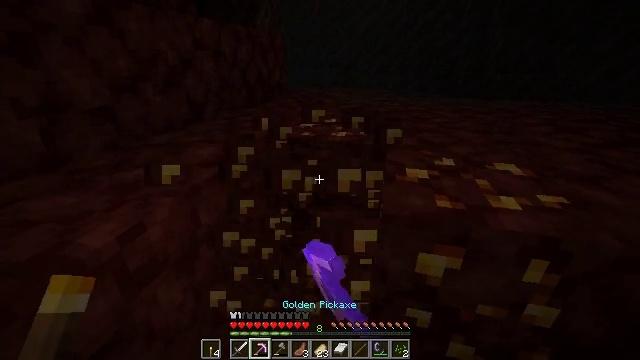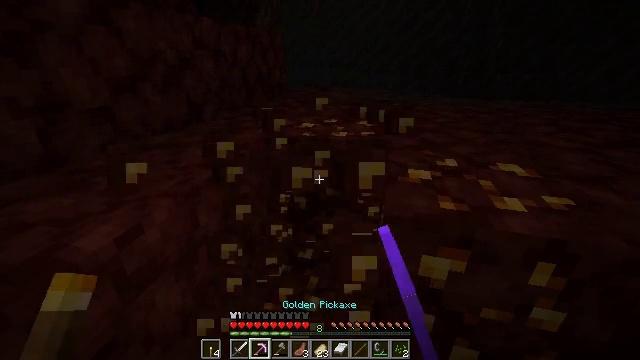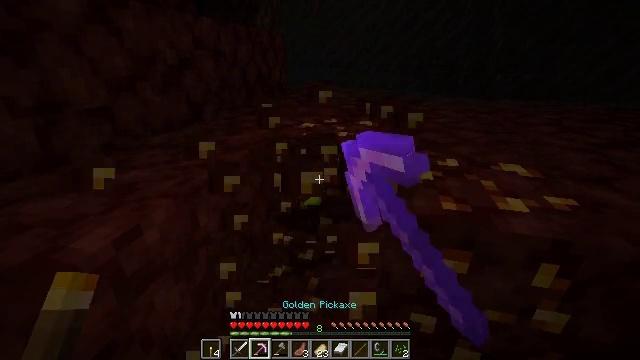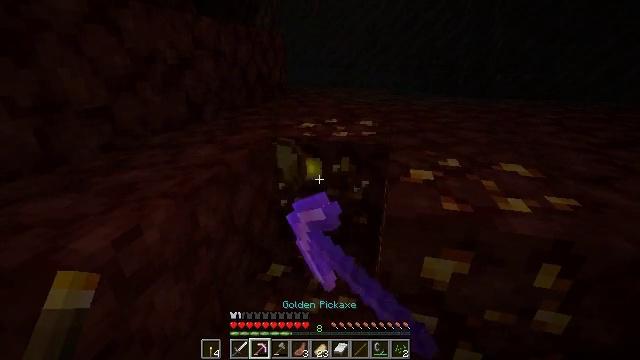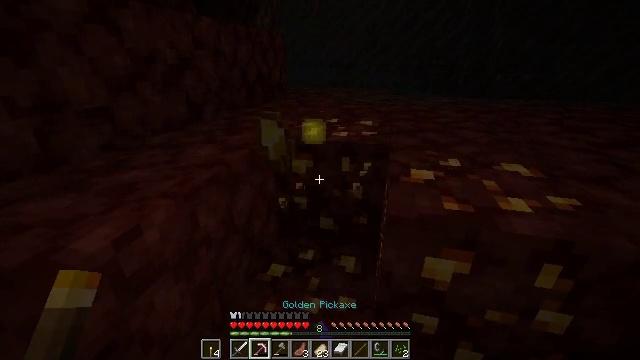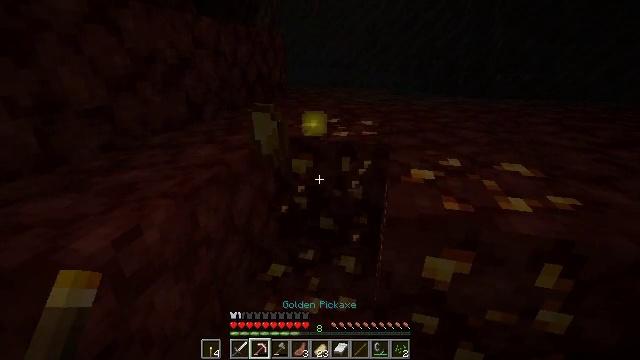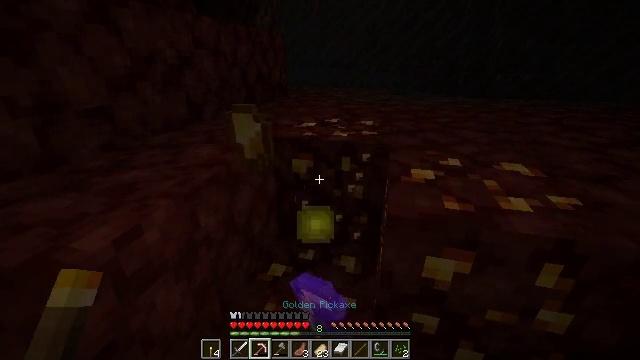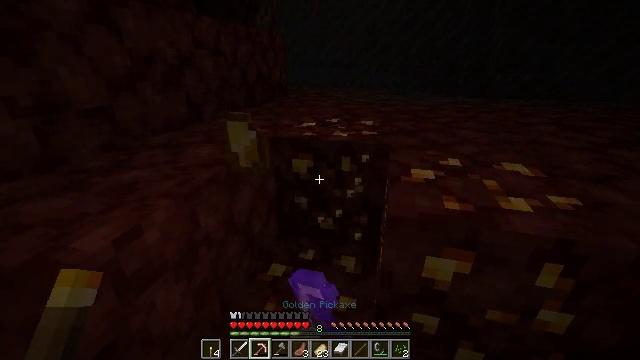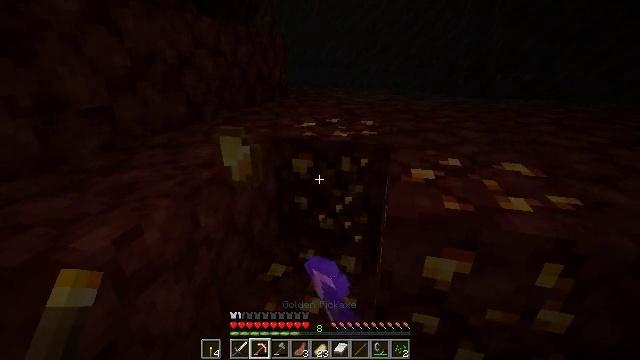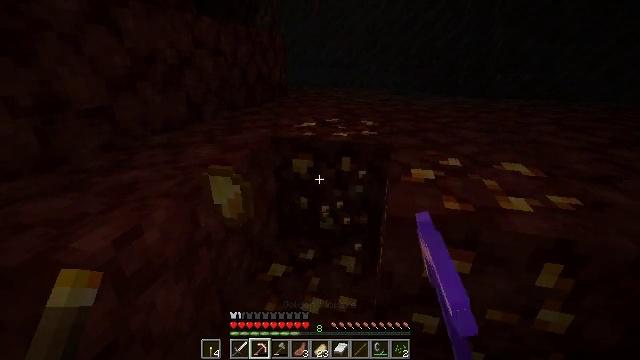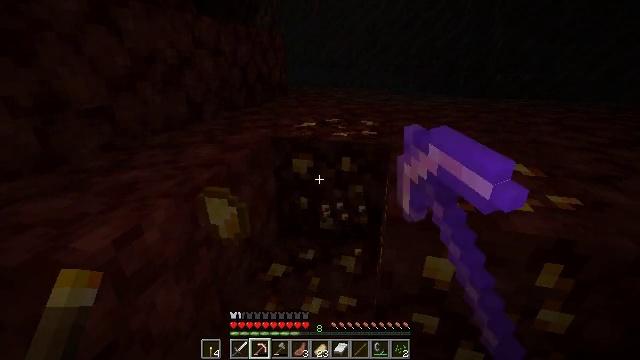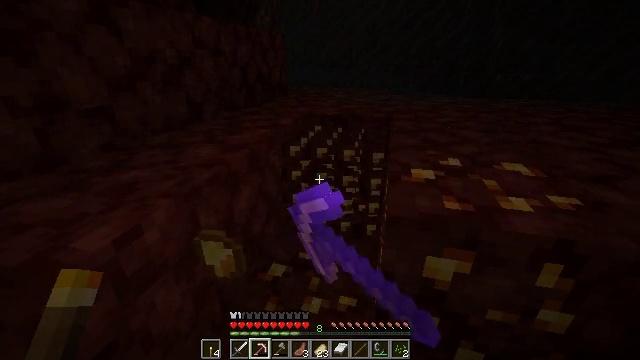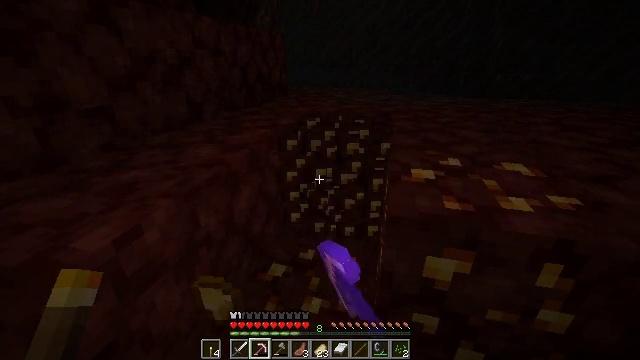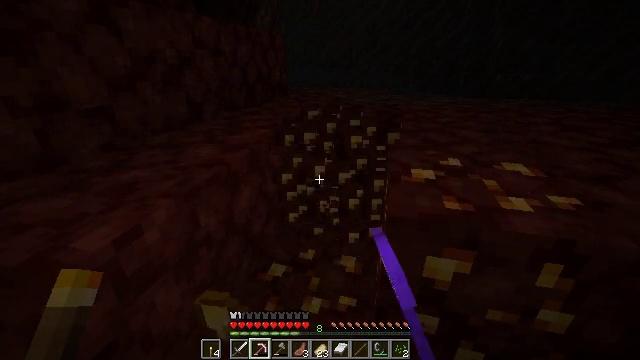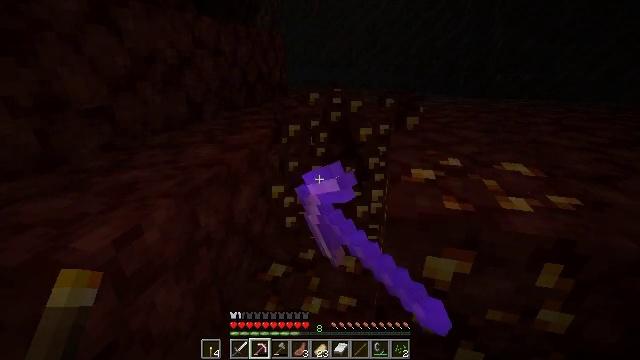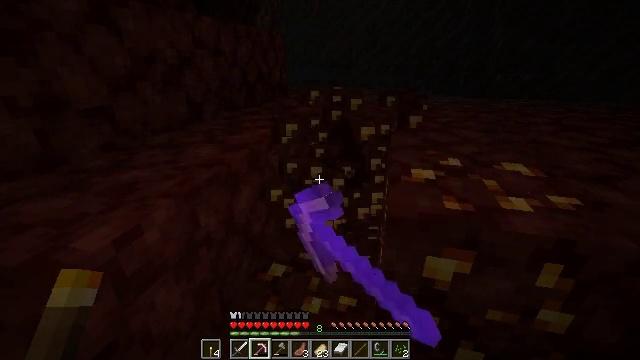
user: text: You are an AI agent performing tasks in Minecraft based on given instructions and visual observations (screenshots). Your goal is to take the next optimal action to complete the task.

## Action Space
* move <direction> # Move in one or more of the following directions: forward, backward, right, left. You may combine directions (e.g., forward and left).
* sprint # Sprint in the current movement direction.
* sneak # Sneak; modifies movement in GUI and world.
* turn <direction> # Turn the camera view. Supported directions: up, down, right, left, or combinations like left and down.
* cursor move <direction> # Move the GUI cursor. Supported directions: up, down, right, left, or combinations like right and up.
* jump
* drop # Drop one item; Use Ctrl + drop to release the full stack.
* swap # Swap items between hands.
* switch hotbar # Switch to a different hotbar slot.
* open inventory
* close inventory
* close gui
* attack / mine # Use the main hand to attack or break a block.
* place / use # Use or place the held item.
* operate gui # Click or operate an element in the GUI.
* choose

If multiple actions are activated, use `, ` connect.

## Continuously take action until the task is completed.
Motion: motion action
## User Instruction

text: Break the nether gold ore to obtain gold nuggets.
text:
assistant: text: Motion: attack / mine
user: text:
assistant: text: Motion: attack / mine
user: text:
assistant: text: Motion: attack / mine
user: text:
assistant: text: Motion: attack / mine
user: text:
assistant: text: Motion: attack / mine
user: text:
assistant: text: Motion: attack / mine
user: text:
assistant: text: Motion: attack / mine
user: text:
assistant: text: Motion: attack / mine
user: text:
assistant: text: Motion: attack / mine
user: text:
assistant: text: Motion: attack / mine
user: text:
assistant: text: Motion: attack / mine
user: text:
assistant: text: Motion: attack / mine
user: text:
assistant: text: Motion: attack / mine
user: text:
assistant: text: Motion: attack / mine
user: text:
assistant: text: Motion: attack / mine
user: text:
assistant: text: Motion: attack / mine